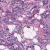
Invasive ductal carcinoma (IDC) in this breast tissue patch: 1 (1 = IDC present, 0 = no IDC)